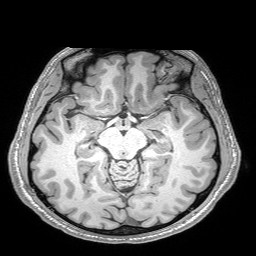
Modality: T1w
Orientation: coronal
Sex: male